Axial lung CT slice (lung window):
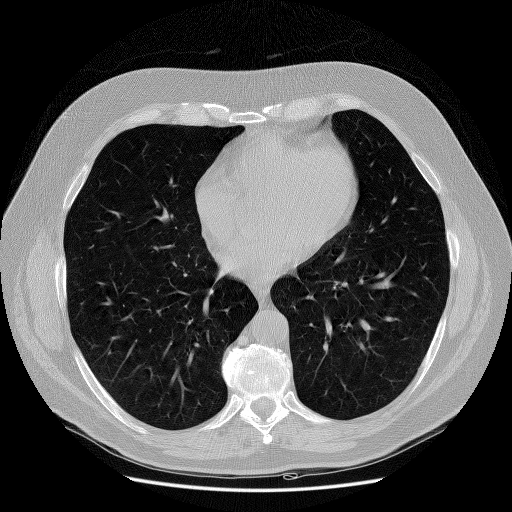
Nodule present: no